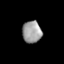
Tissue: lung
Cell type: Others
Senescence score: 0.2348
Nuclear area (px): 417
Mean DAPI intensity: 155.791